Question: I am using Flot to draw some bar charts. How do I configure the zoom so that when a user zooms out, the chart will look like the one at the top and not like the one at the bottom? In other words, I don't want the user to continue zooming out when all of the data for the chart is shown. I also want to restrict the chart from displaying anything below 0 on the X axis. See my code and pictures of the charts below:
'''
<#macro barChart2 var formatFunction ticks="" optionLegend="{ show: false }">
var options = {
yaxis: {
tickFormatter: ${formatFunction}
},
series: {
stack: 0,
bars: {
show: true,
barWidth: 0.9,
align: "center"
}
},
grid : {
hoverable: true
},
xaxis: {
<#if "${ticks}" != "">
ticks: ${ticks}
</#if>
mode: "time",
timeformat: "%b %d, %H:%M %P"
},
pan : {
interactive: true
},
legend: ${optionLegend}
};
var plot${var} = $.plot($("#chart${var}"), data, options);
$("#zoomIn${var}").click(function(e) {
e.preventDefault();
plot${var}.zoom();
});
$("#zoomOut${var}").click(function(e) {
e.preventDefault();
plot${var}.zoomOut();
});
</#macro>
'''

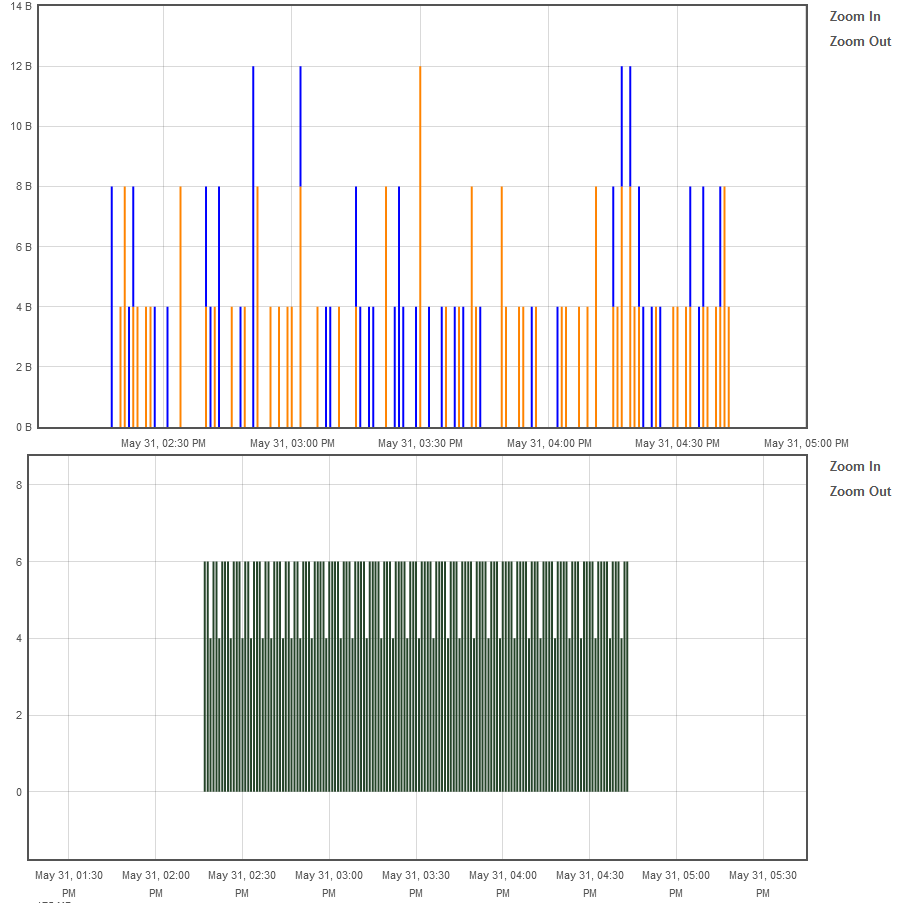
Answer: I suggest you take a look at the <URL> that you can set with the navigation plugin. You specify those for the axes like:
'''
xaxis: { zoomRange: [0.1, 10], panRange: [-10, 10] },
yaxis: { zoomRange: [0.1, 10], panRange: [-10, 10] }
'''
where 'zoomRange' sets the limit for zooming. In this case, the difference between the min and max will never go below 0.1, and it will never exceed 10. 'panRange' tells the content to stay in a certain range, so in this case, neither axis will pan below -10 or above 10.
I'm not sure how you do this with time series data, but try with javascript timestamps to begin with.